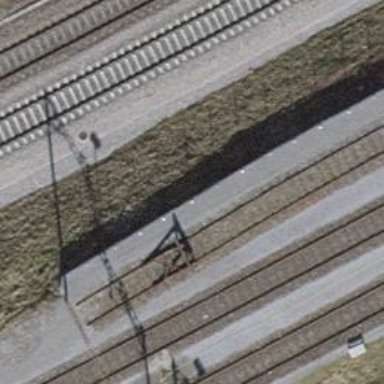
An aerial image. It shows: Railway buffer stop.